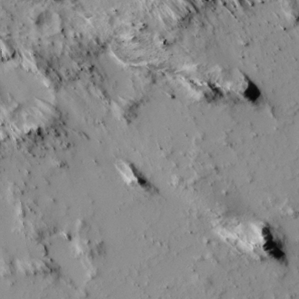
Label: non_frost